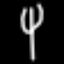
Label: fork